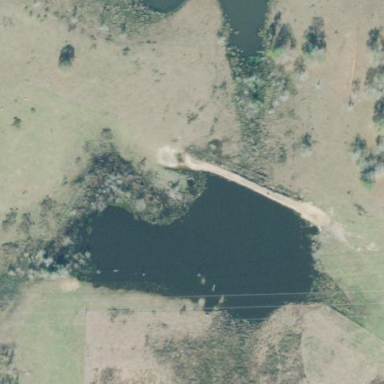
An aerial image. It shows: Reservoir of natural water.